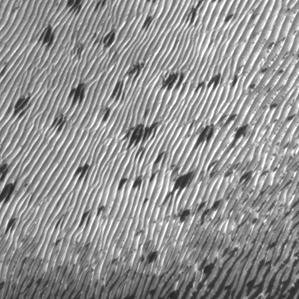
Label: frost